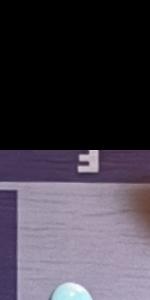
Label: Empty